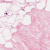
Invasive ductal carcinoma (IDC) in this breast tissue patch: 0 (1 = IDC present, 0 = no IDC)